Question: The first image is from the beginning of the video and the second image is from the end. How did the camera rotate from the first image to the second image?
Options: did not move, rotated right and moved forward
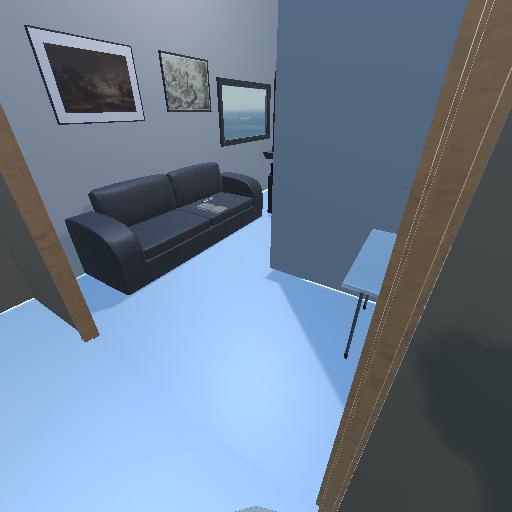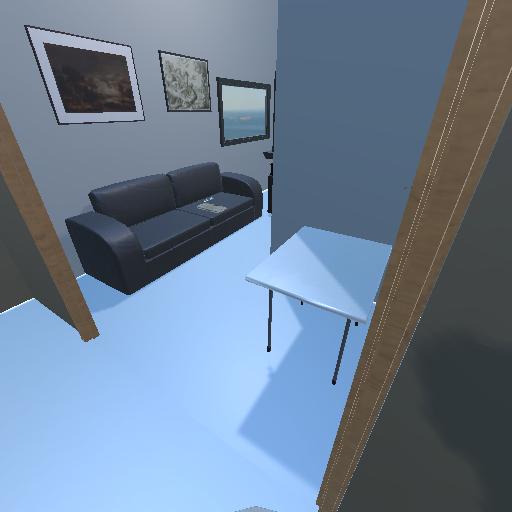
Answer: did not move